Question: I have this layout fragment. Why aren't the two radio groups aligned? I've tried with and without margin and padding in the 'RadioGroup'.
I'm assuming that 'marginLeft' is measured from the left edge of the radio button itself and 'marginRight' is measured from the right of the longest radio button caption. The documentation is not clear in this respect.
Note that I've deleted any lines not related to layout (e.g. text). All text sizes are '15sp'.
'''
<RelativeLayout
android:orientation="horizontal"
android:layout_width="match_parent"
android:layout_height="wrap_content">
<ImageView
android:id="@+id/lengthImage"
android:layout_centerVertical="true"
android:paddingLeft="10dp"
android:layout_width="wrap_content"
android:layout_height="wrap_content"/>
<TextView
android:text="@string/length"
android:layout_centerVertical="true"
android:layout_toRightOf="@id/lengthImage"
android:paddingLeft="15dp"
android:layout_width="wrap_content"
android:layout_height="wrap_content"/>
<RadioGroup
android:orientation="vertical"
android:layout_alignParentRight="true"
android:layout_centerVertical="true"
android:layout_marginLeft="200dp"
android:layout_width="wrap_content"
android:layout_height="wrap_content">
<RadioButton
android:id="@+id/lengthMetres"
android:paddingRight="20dp"
android:layout_width="wrap_content"
android:layout_height="wrap_content"/>
<RadioButton
android:id="@+id/lengthFeet"
android:paddingRight="20dp"
android:layout_width="wrap_content"
android:layout_height="wrap_content"/>
</RadioGroup>
</RelativeLayout>
<RelativeLayout
android:orientation="horizontal"
android:layout_width="match_parent"
android:layout_height="wrap_content">
<ImageView android:id="@+id/distanceImage"
android:layout_centerVertical="true"
android:paddingLeft="10dp"
android:layout_width="wrap_content"
android:layout_height="wrap_content"/>
<TextView
android:text="@string/distance"
android:layout_centerVertical="true"
android:layout_toRightOf="@id/distanceImage"
android:paddingLeft="15dp"
android:layout_width="wrap_content"
android:layout_height="wrap_content"/>
<RadioGroup
android:orientation="vertical"
android:layout_marginLeft="200dp"
android:layout_alignParentRight="true"
android:layout_centerVertical="true"
android:layout_width="wrap_content"
android:layout_height="wrap_content">
<RadioButton
android:id="@+id/distanceMile"
android:paddingRight="20dp"
android:layout_width="wrap_content"
android:layout_height="wrap_content"/>
<RadioButton
android:id="@+id/distanceKM"
android:paddingRight="20dp"
android:layout_width="wrap_content"
android:layout_height="wrap_content"/>
<RadioButton
android:id="@+id/distanceNM"
android:paddingRight="20dp"
android:layout_width="wrap_content"
android:layout_height="wrap_content"/>
</RadioGroup>
</RelativeLayout>
'''

[EDIT]
Solution.
Hard coding the RadioGroup widths to 100dp works perfectly. I hate doing this though. I bet there's a combination of resolution, density and orientation out there that will break this!
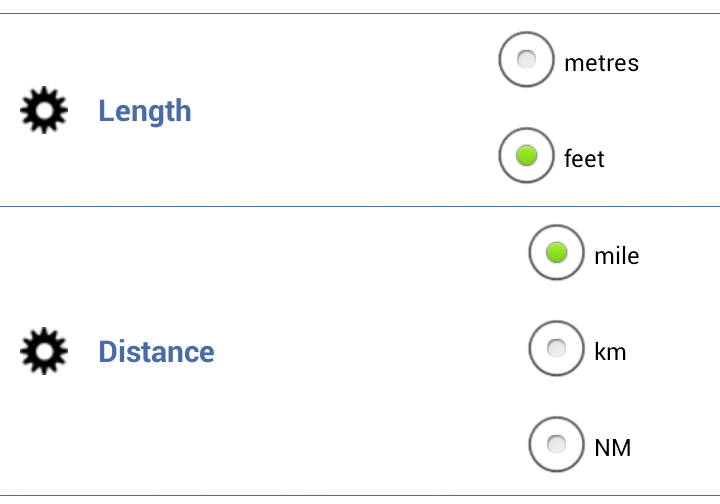
Answer: You can fully build your layout without hard coding the '100dp'.
By making few tricks with 'android:layout_alignLeft', 'android:layout_alignBottom' and 'android:layout_alignTop' you can solve your problem with the 'RadioGroups'.
But, you will have to change the XML a little bit, because it will work only if both 'RadioGroups' are in the same 'RelativeLayout'.
This is your code with all adjustments:
'''
<RelativeLayout
android:layout_width="match_parent"
android:layout_height="wrap_content"
android:orientation="horizontal" >
<RadioGroup
android:id="@+id/radio_group_1"
android:layout_width="wrap_content"
android:layout_height="wrap_content"
android:layout_alignParentRight="true"
android:layout_marginLeft="200dp"
android:orientation="vertical" >
<RadioButton
android:id="@+id/lengthMetres"
android:layout_width="wrap_content"
android:layout_height="wrap_content"
android:paddingRight="20dp"
android:text="metres" />
<RadioButton
android:id="@+id/lengthFeet"
android:layout_width="wrap_content"
android:layout_height="wrap_content"
android:paddingRight="20dp"
android:text="feet" />
</RadioGroup>
<ImageView
android:id="@+id/lengthImage"
android:layout_width="50dp"
android:layout_height="50dp"
android:layout_alignBottom="@id/radio_group_1"
android:layout_alignTop="@id/radio_group_1"
android:layout_centerVertical="true"
android:paddingLeft="10dp"
android:src="@drawable/ic_launcher" />
<TextView
android:layout_width="wrap_content"
android:layout_height="wrap_content"
android:layout_alignBottom="@id/radio_group_1"
android:layout_alignTop="@id/radio_group_1"
android:layout_centerVertical="true"
android:layout_toRightOf="@id/lengthImage"
android:gravity="center"
android:paddingLeft="15dp"
android:text="@string/length" />
<RadioGroup
android:id="@+id/radio_group_2"
android:layout_width="wrap_content"
android:layout_height="wrap_content"
android:layout_alignLeft="@id/radio_group_1"
android:layout_below="@id/radio_group_1"
android:orientation="vertical" >
<RadioButton
android:id="@+id/distanceMile"
android:layout_width="wrap_content"
android:layout_height="wrap_content"
android:paddingRight="20dp"
android:text="mile" />
<RadioButton
android:id="@+id/distanceKM"
android:layout_width="wrap_content"
android:layout_height="wrap_content"
android:paddingRight="20dp"
android:text="km" />
<RadioButton
android:id="@+id/distanceNM"
android:layout_width="wrap_content"
android:layout_height="wrap_content"
android:paddingRight="20dp"
android:text="NM" />
</RadioGroup>
<ImageView
android:id="@+id/lengthImage"
android:layout_width="50dp"
android:layout_height="50dp"
android:layout_alignBottom="@id/radio_group_2"
android:layout_alignTop="@id/radio_group_2"
android:layout_centerVertical="true"
android:paddingLeft="10dp"
android:src="@drawable/ic_launcher" />
<TextView
android:layout_width="wrap_content"
android:layout_height="wrap_content"
android:layout_alignBottom="@id/radio_group_2"
android:layout_alignTop="@id/radio_group_2"
android:layout_centerVertical="true"
android:layout_toRightOf="@id/lengthImage"
android:gravity="center"
android:paddingLeft="15dp"
android:text="@string/length" />
</RelativeLayout>
'''
And this is how it looks:

I think, that this solution in your specific case is applicable, but for some kind of generic solution, when you have more then two RadioGroups this solution will have to be improved.
Hope this approach could be useful for you :)